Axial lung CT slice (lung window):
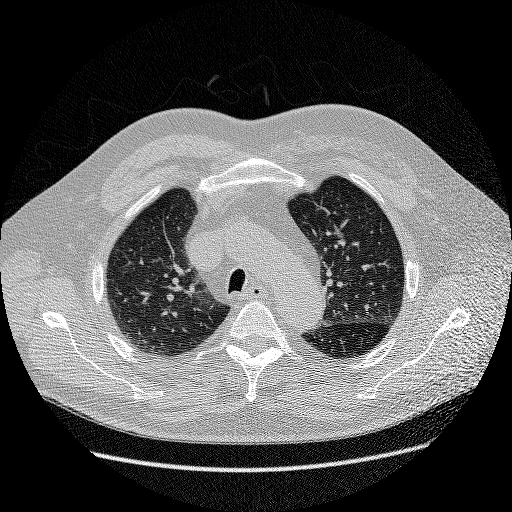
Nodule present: no